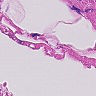
Metastatic tissue present: no